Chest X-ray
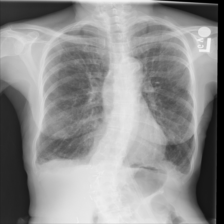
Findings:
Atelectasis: negative
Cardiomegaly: negative
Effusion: negative
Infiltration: negative
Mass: negative
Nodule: negative
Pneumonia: negative
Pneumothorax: negative
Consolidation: negative
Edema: negative
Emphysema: negative
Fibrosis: negative
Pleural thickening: negative
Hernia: negative